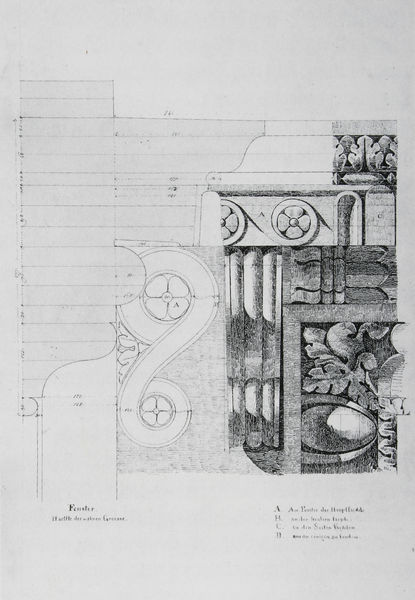
Titel: Bauaufnahme vom Tempel des Dio Ridicolo, Rom
Künstler: Friedrich von Gärtner
Standort: München
Institution: Architekturmuseum der Technischen Universität
Schlagwörter: blätter, weiß, ausschnitt, blume, blumen, fenster, grau, holz, schwarz, skizze, säule, säulen, zeichnung, blüte, blüten, rose, masse, muster, ornament, profile, wand, architektur, band, rahmen, kirche, blatt, zart, kreis, rund, relief, schrift, ecke, bogen, studie, grafik, graphik, schattierung, linien, rand, vorsprung, detail, dekor, floral, ornamente, verzierung, steinmetz, striche, halle, buch, medaillon, druck, schnitt, schwarzweiß, text, beschriftung, getriebe, bleistift, entwurf, schema, bleistiftzeichnung, kapitell, schnitzerei, fragment, fries, voluten, konstruktion, plan, volute, dürer, schnecke, unfertig, vorlage, spirale, entwicklung, eierstab, bau, arabesken, bozetto, beschreibung, legende, zahnräder, riss, grundriss, akanthus, arkanthus, aufriss, architekturzeichnung, bauzeichnung, paladio, palladio, masstab, zahnrad, planung, honnecourt, kringel, technisch, technische zeichnung, schecke, stadien, ecklösung, schemazeichnung, villard, lätter, volut, eierstich, schnelke, leende